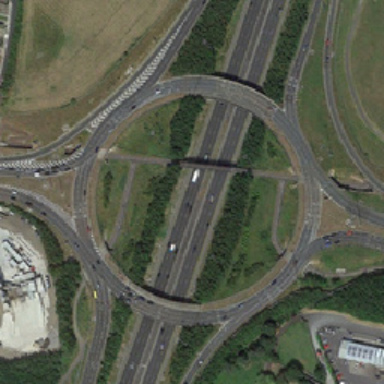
The viaduct is surrounded by many green plants .